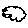
Label: cloud